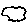
Label: cloud